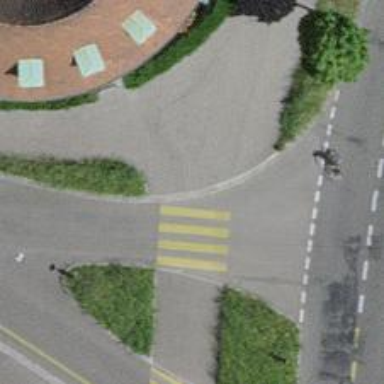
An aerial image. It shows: Sidewalk.